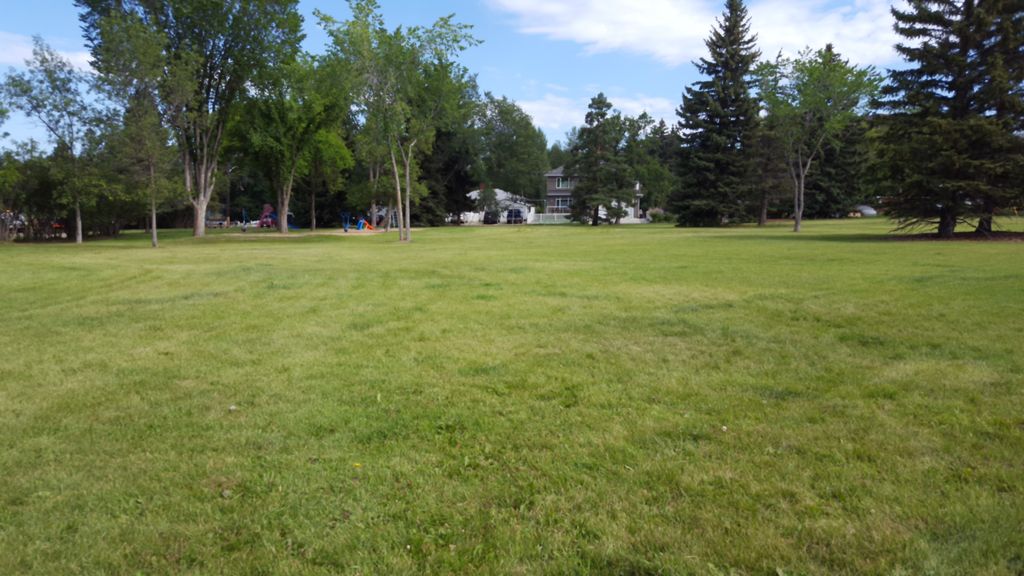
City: edmonton